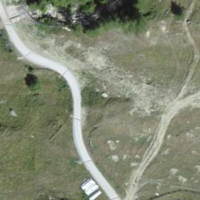
EUNIS habitat code: 26
Species observed at this site:
Erebia tyndarus
Fringilla coelebs
Androsace vitaliana
Draba aizoides